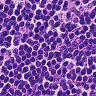
Metastatic tissue present: no